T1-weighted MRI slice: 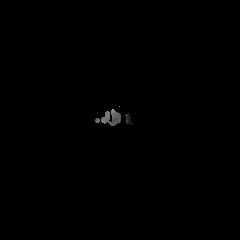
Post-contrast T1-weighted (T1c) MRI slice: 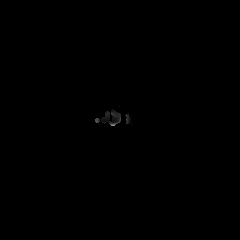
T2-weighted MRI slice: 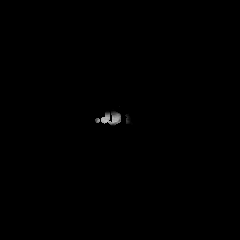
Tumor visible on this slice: no